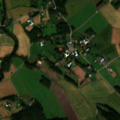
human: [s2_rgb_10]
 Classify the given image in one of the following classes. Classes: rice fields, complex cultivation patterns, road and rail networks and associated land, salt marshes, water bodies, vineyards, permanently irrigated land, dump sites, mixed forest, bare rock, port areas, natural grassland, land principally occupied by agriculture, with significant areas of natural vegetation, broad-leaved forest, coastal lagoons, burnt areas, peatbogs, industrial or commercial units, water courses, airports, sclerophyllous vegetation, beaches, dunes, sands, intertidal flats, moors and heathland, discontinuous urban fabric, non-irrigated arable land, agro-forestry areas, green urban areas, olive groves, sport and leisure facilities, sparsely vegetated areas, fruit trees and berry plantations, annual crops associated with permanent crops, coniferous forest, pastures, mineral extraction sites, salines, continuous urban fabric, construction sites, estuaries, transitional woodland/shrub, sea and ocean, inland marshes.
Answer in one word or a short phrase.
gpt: discontinuous urban fabric, non-irrigated arable land, land principally occupied by agriculture, with significant areas of natural vegetation, coniferous forest